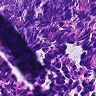
Metastatic tissue present: no